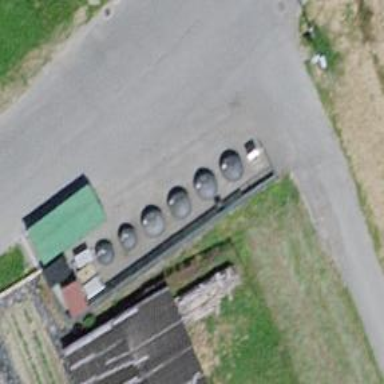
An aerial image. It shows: Waste disposal facility.